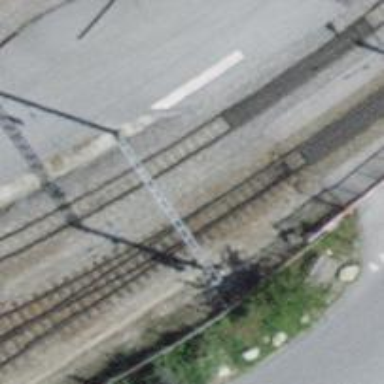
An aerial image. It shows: Railway switch.